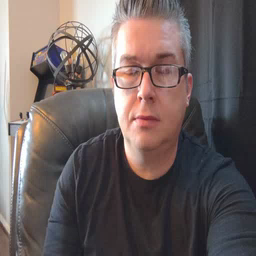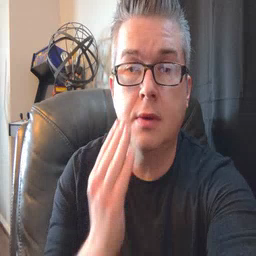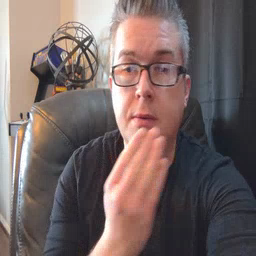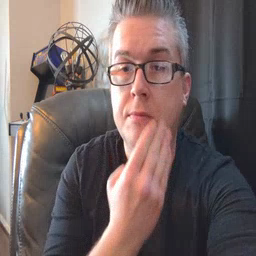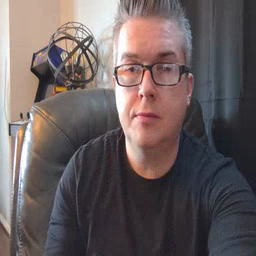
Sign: napkin